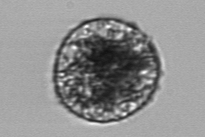
Label: Vicicitus_globosus